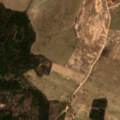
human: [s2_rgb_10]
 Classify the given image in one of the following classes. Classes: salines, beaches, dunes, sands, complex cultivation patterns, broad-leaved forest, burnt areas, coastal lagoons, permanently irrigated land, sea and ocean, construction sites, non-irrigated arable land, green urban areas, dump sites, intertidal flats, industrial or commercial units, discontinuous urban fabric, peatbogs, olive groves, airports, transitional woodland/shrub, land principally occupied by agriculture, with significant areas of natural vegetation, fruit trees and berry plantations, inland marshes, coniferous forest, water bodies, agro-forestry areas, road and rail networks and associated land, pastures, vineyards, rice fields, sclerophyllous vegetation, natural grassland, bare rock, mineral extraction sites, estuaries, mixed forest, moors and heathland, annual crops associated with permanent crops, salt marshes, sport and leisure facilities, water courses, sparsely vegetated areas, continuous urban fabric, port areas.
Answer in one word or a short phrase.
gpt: non-irrigated arable land, coniferous forest, transitional woodland/shrub